Question: iOS Simulator Screen shot 21-Jun-2013 2.57.02 PM.png
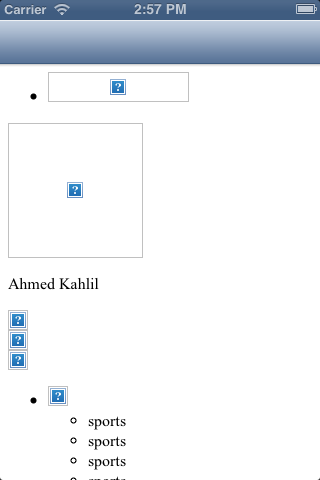
Answer: Is your 'HTML' is in resource directory? If yes, then remove 'absolute/relative' image path from '' tag in your '.html' file. Only use the image name, and also check that your image must be in your 'resource' directory.